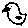
Label: bird